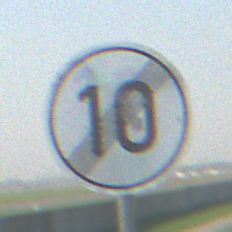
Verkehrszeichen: EndeGeschwindigkeit10
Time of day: MorningAfternoon
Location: Outdoor (Special)
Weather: Clear
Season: NotSpecified
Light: Natural